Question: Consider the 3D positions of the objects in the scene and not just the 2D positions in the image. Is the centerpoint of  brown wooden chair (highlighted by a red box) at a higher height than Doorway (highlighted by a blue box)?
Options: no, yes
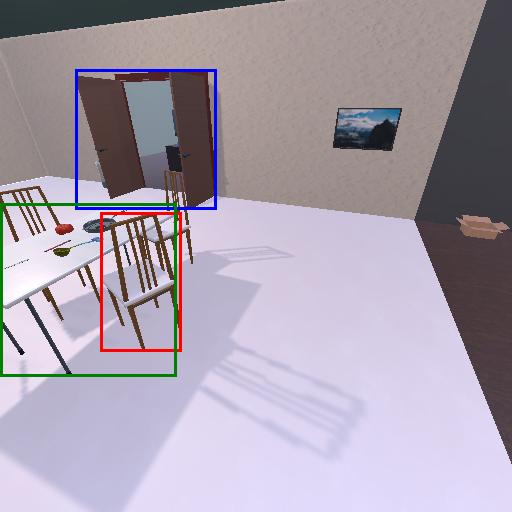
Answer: no